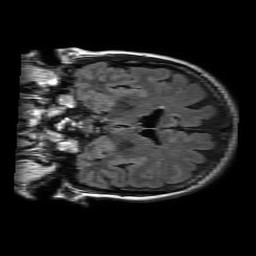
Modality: FLAIR
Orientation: coronal
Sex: female
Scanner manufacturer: philips
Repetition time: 11 s
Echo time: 0.125 s